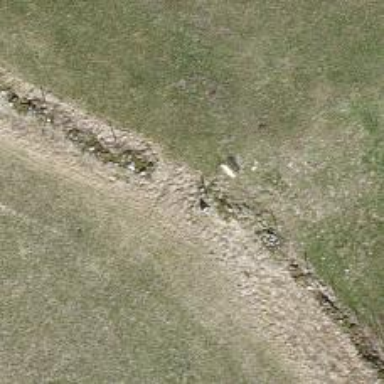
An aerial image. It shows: Wall barrier.